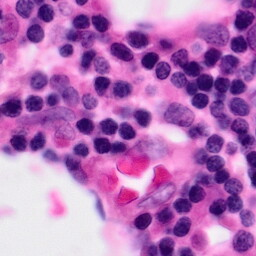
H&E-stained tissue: Pancreatic